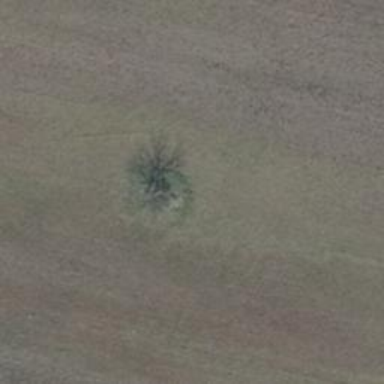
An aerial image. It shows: Beautiful tree in nature.